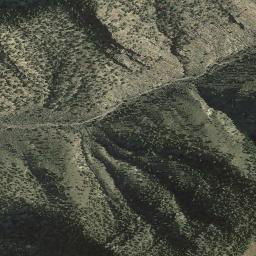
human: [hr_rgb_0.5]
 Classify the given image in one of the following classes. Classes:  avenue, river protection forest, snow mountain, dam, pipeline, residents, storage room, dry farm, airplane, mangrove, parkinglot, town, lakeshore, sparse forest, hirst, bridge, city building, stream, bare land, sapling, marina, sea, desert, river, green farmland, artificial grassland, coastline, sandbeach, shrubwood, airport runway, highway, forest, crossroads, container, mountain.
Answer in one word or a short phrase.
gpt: mountain